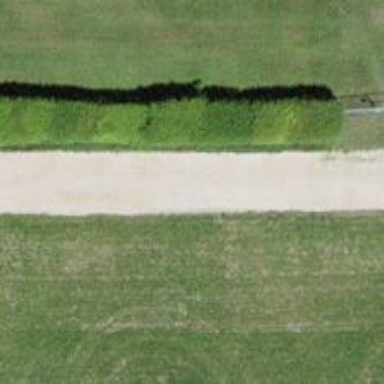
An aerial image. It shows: Compacted track road with grade3 tracktype.